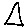
Label: triangle